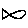
Label: fish